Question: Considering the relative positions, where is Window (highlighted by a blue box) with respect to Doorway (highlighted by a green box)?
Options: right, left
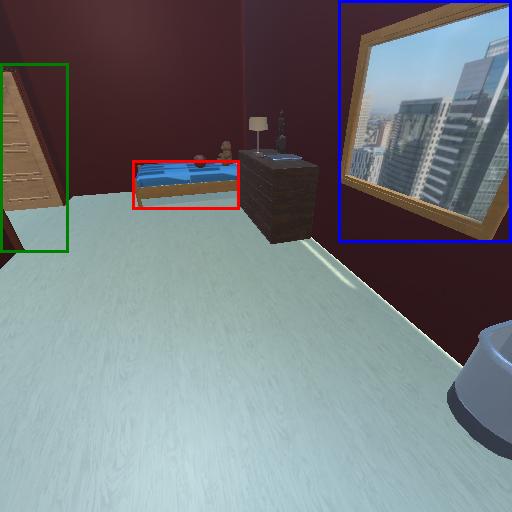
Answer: right